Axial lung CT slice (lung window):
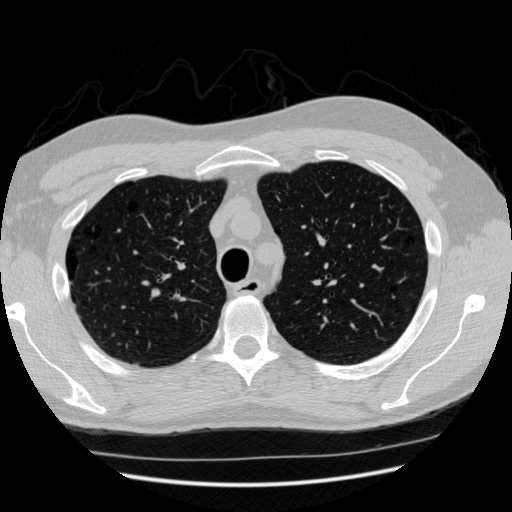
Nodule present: no